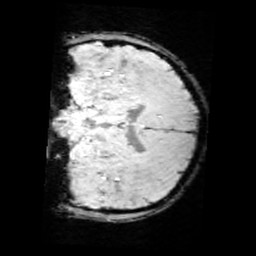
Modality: SWI
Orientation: coronal
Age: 12
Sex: male
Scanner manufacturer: siemens
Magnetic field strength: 3 T
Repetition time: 0.027 s
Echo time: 0.02 s